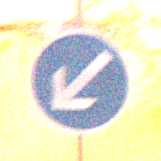
Verkehrszeichen: VorgeschriebeneVorbeifahrtLinks
Umgebung: Outdoor, Nature
Tageszeit: Night
Wetter: Clear
Licht: Natural
Jahreszeit: NotSpecified
Kontrast: LowContrast